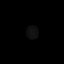
Tissue: lung
Cell type: Epithelial cells
Senescence score: 0.2114
Nuclear area (px): 140
Mean DAPI intensity: 16.143